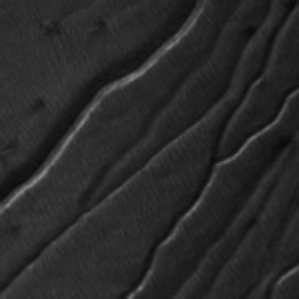
Label: frost